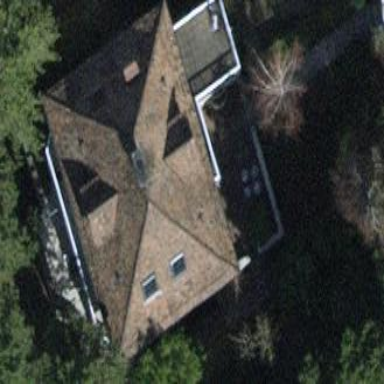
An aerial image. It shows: Building with hipped roof shape.